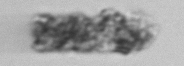
Label: fecal_pellet